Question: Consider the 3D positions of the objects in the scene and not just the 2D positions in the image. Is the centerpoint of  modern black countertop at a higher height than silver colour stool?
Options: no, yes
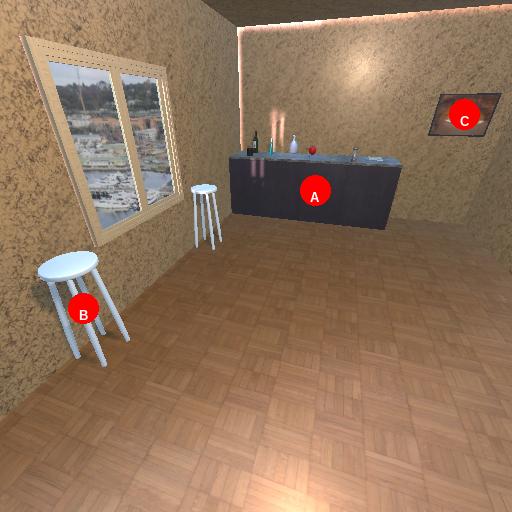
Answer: no